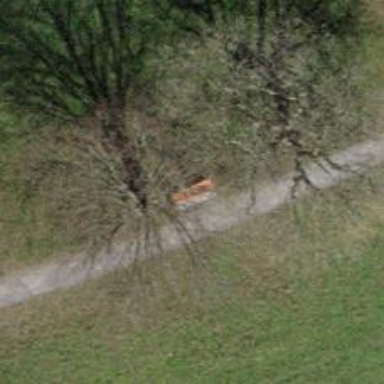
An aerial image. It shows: Red bench.